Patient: sex M, age 38
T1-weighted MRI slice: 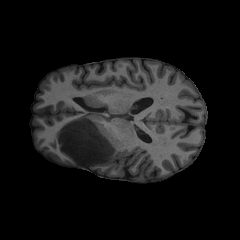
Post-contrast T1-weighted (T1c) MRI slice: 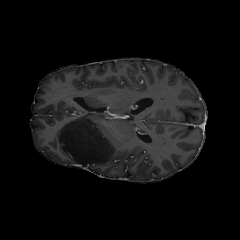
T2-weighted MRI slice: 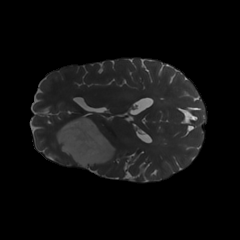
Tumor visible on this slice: yes
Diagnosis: Astrocytoma, IDH-mutant
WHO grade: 3